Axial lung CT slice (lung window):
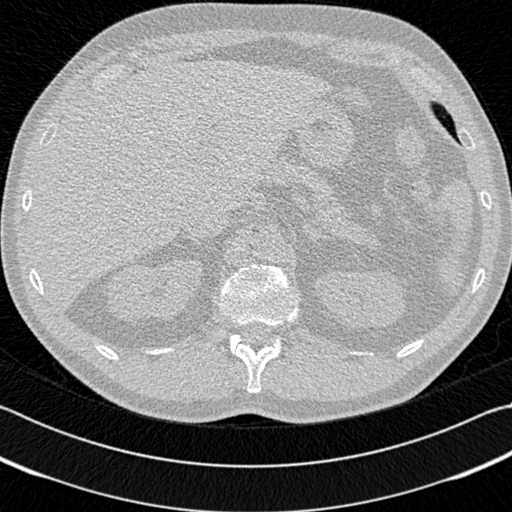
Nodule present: no